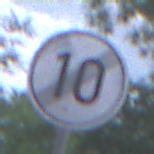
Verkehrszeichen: EndeGeschwindigkeit10
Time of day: SunriseSunset
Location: Outdoor (Urban)
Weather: PartlyCloudy
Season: NotSpecified
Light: Natural